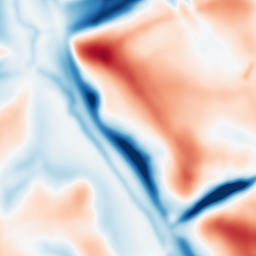
Category: multiscale
Decomposition family: dog
Decomposition parameters: sigma_low: 3
sigma_high: 20
Upsampling method: sinc_hamming
Upsampling parameters: scale: 4
kernel_size: 16
Upsampling scale: 4